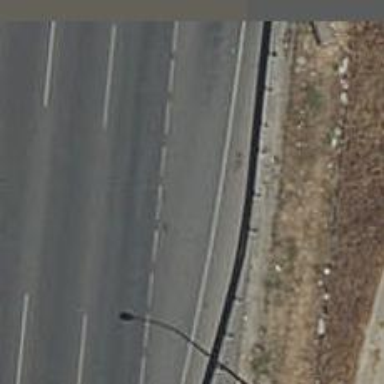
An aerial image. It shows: Guard rail.